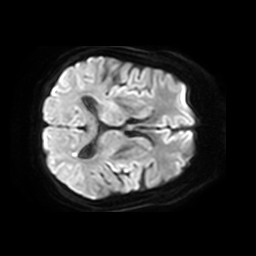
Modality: TRACE
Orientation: axial
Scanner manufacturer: philips
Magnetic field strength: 3 T
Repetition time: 3.763 s
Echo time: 0.06039 s